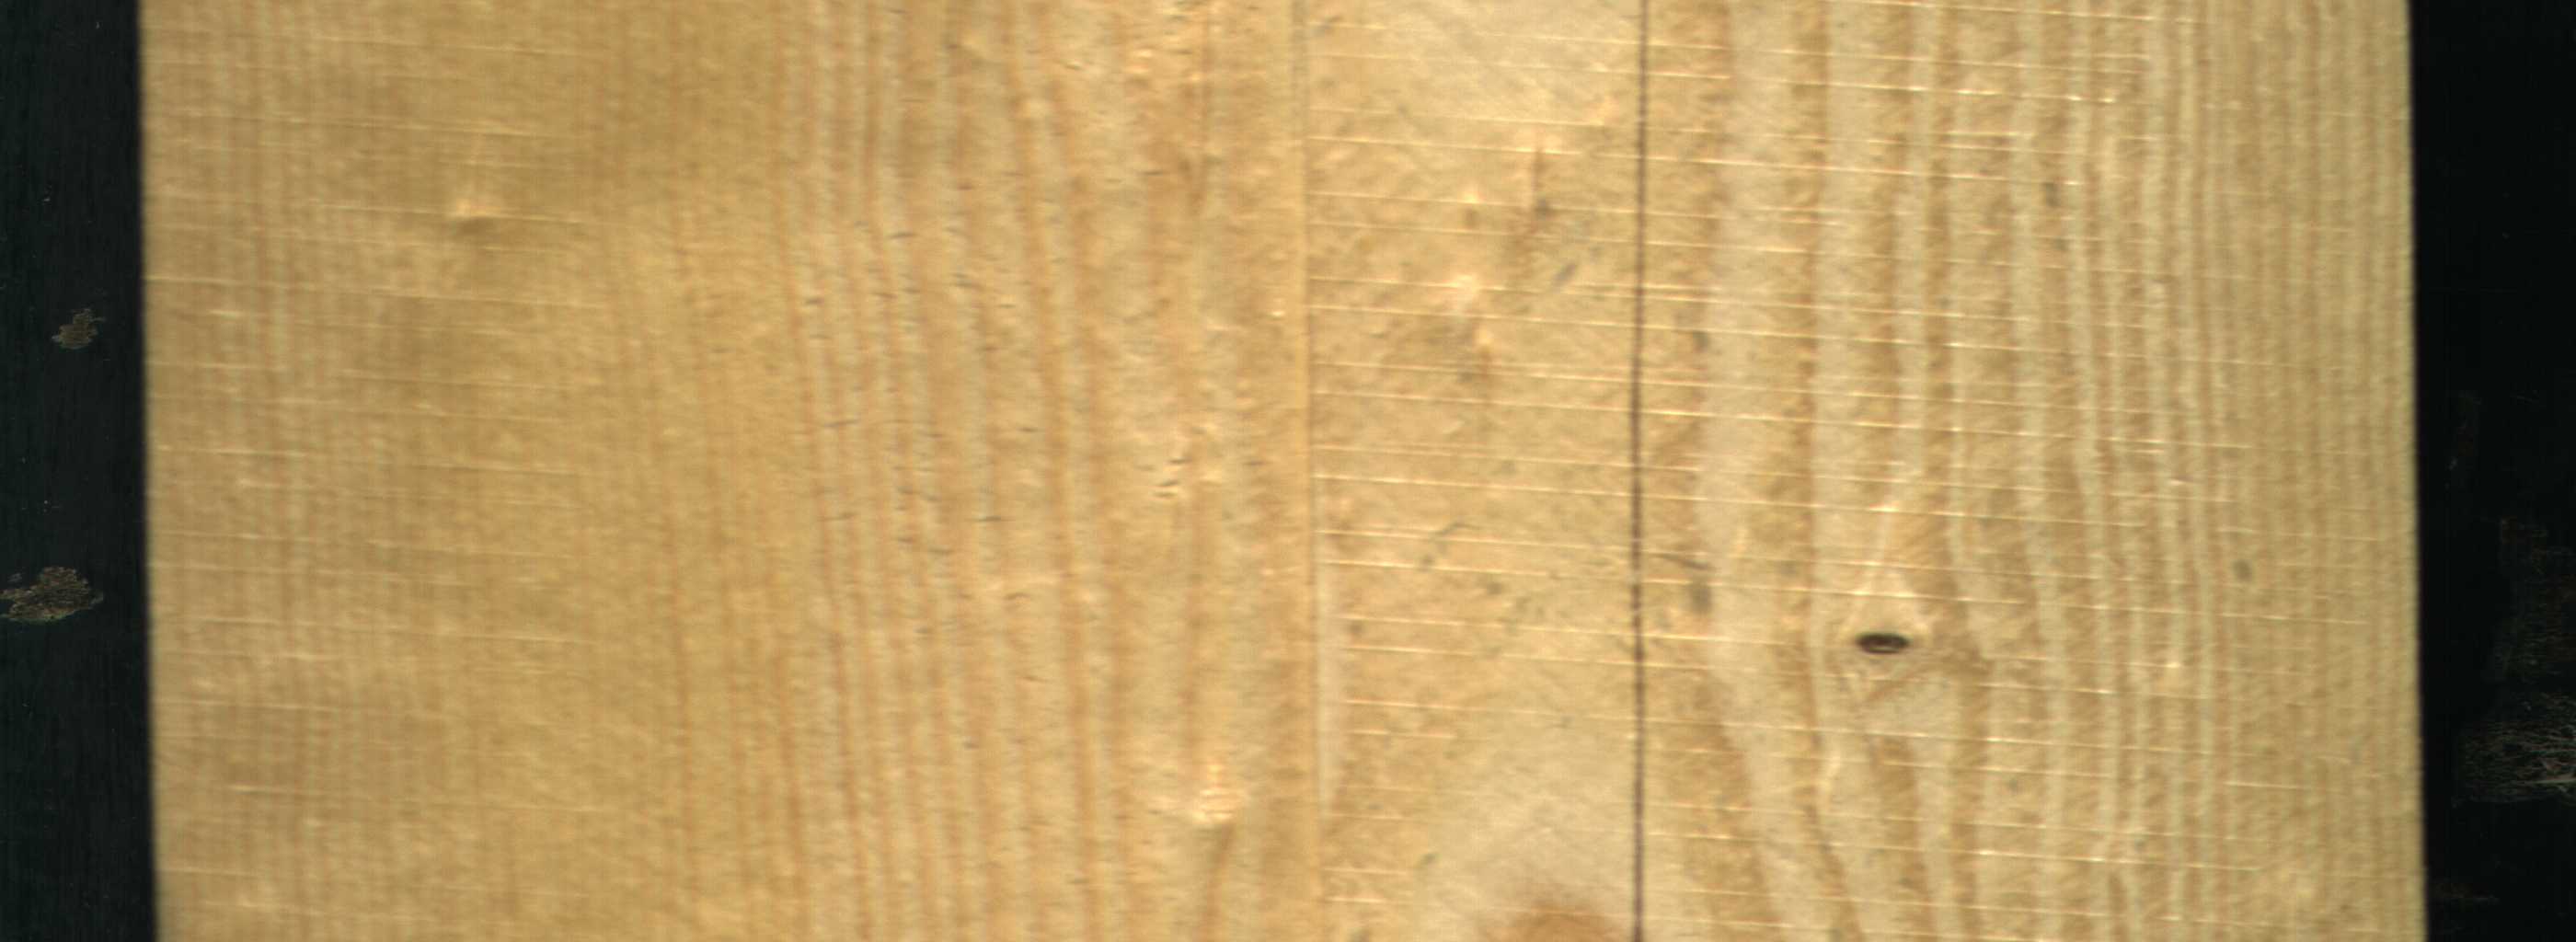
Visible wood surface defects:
Crack
Dead_Knot